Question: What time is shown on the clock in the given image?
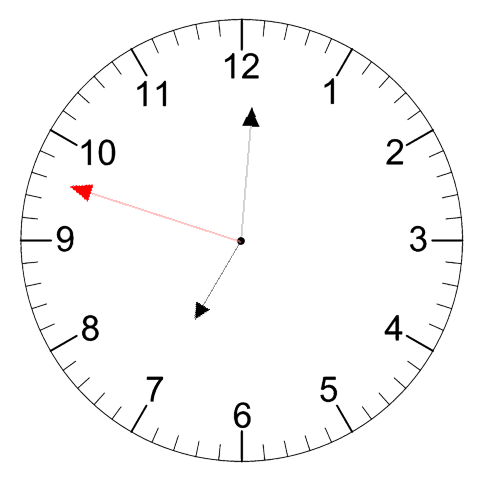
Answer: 07:00:48